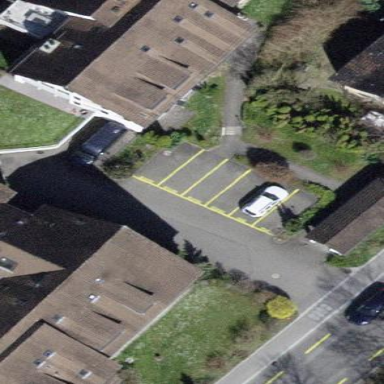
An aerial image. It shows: Parking area.